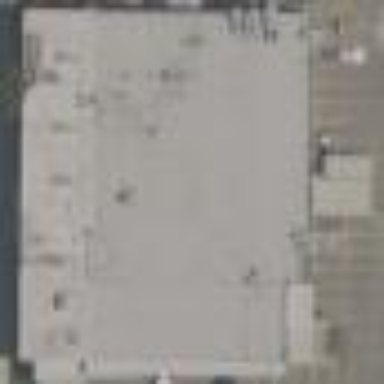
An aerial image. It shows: Warehouse building.